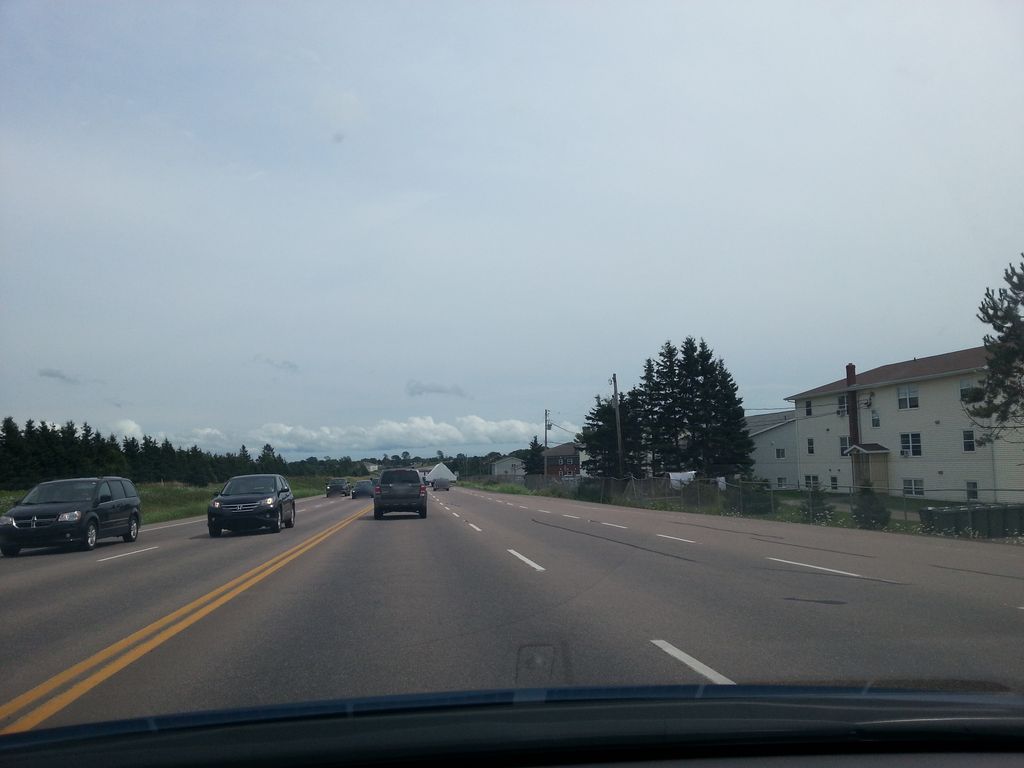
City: charlottetown